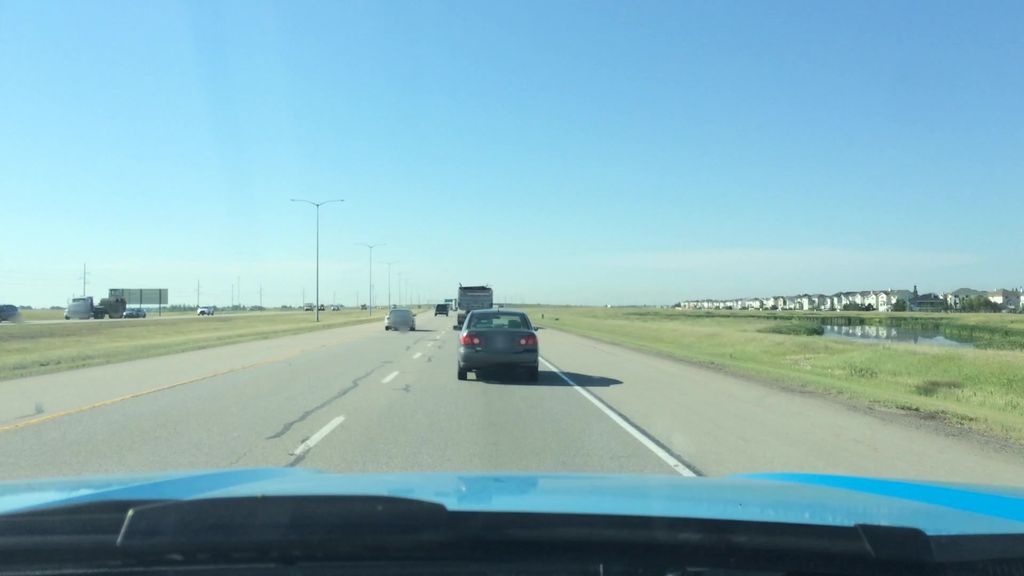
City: calgary